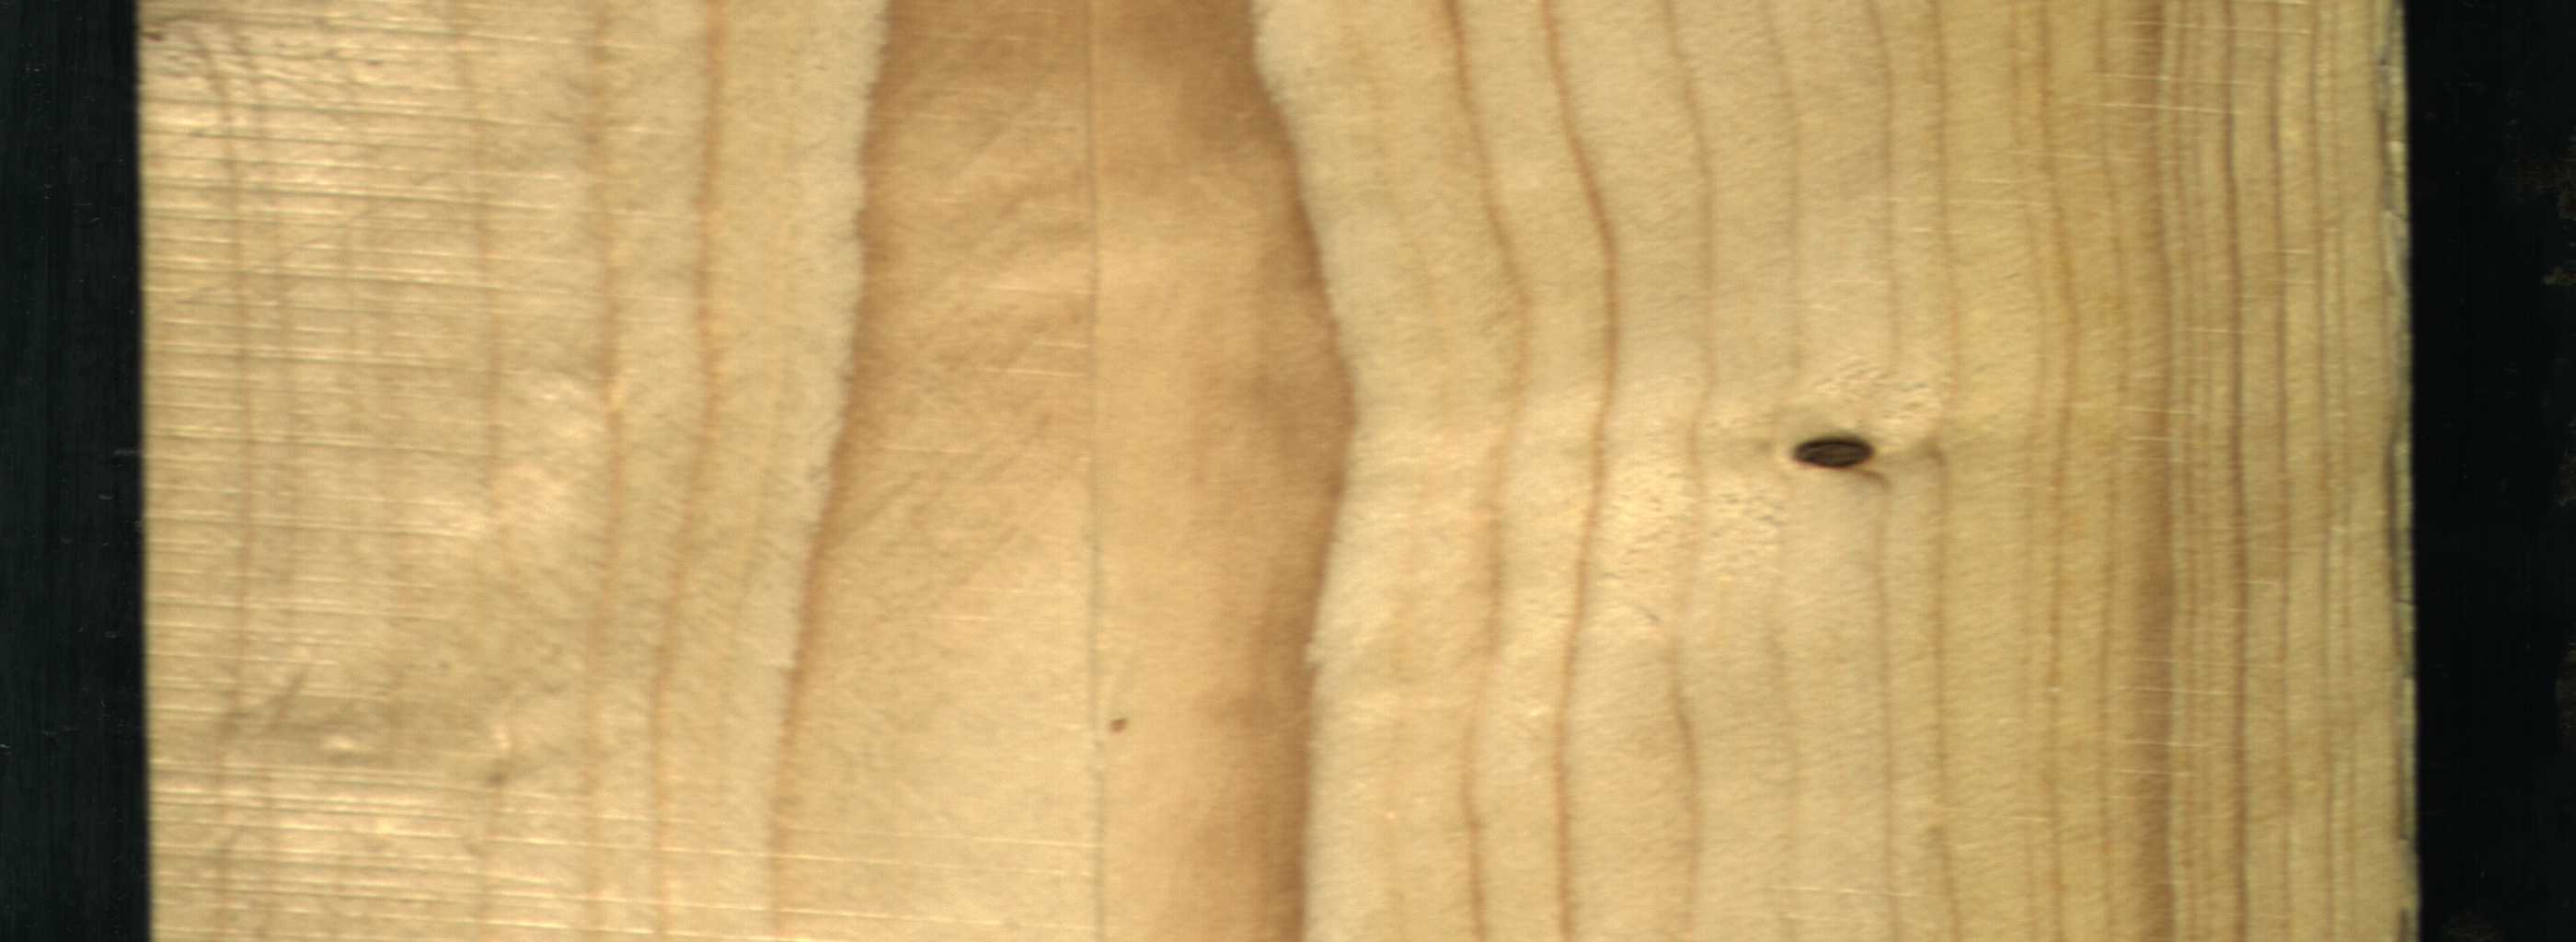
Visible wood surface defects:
Dead_Knot